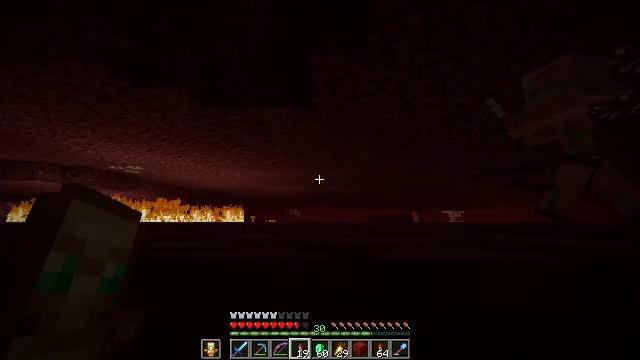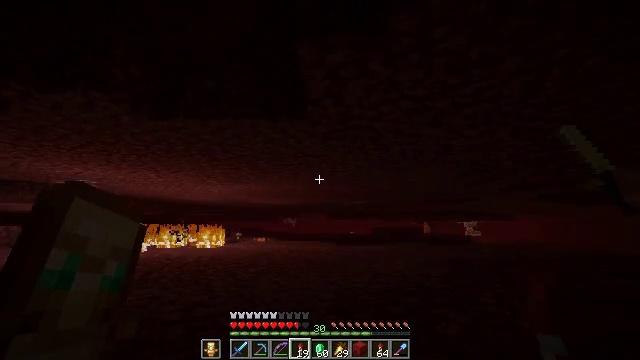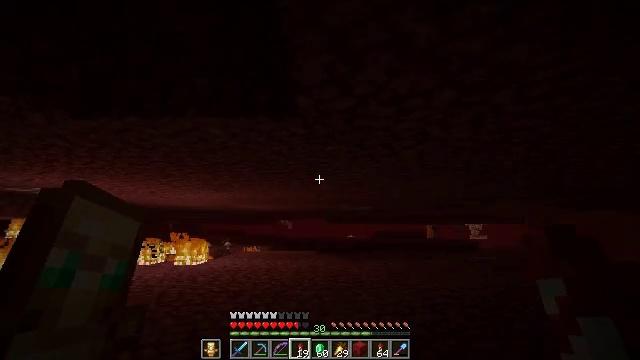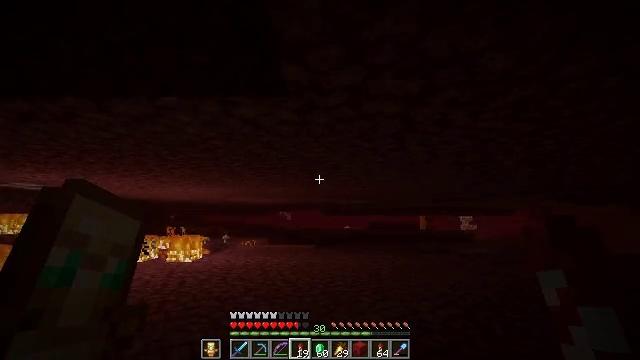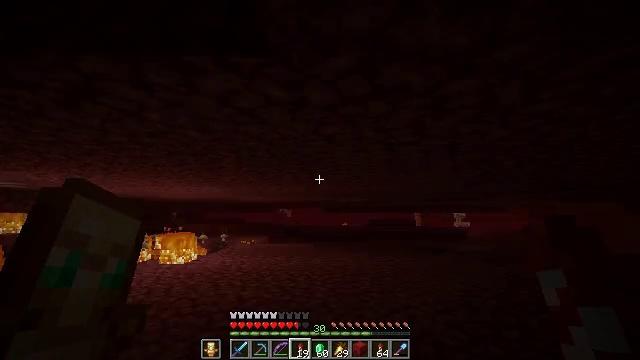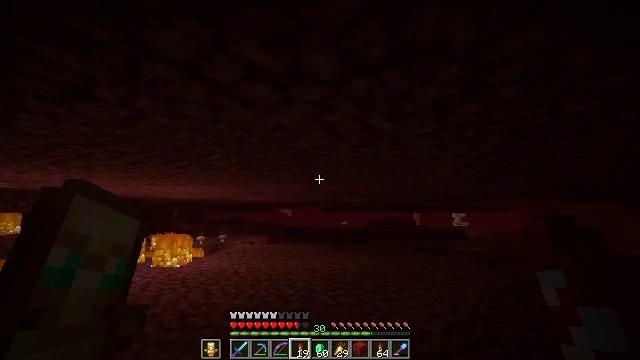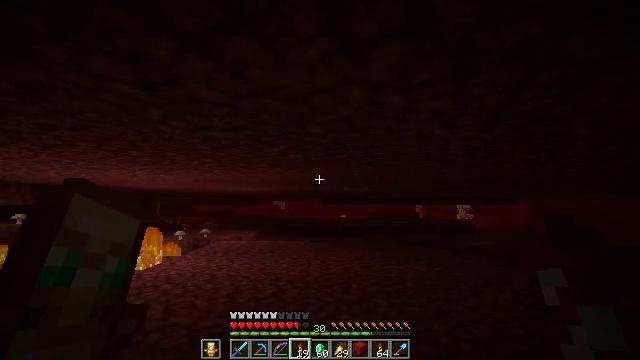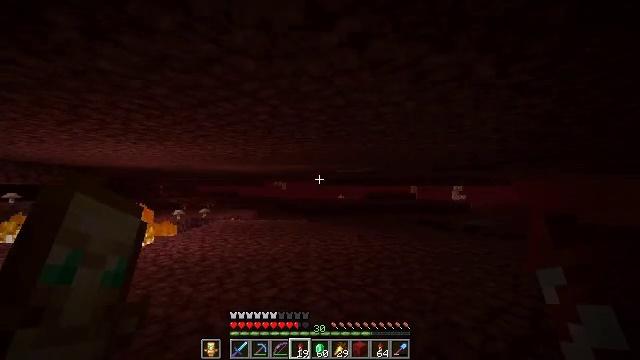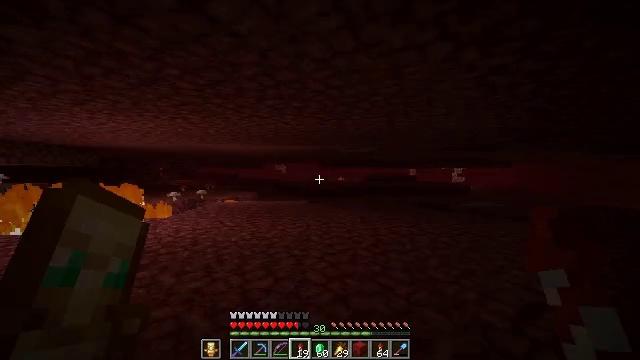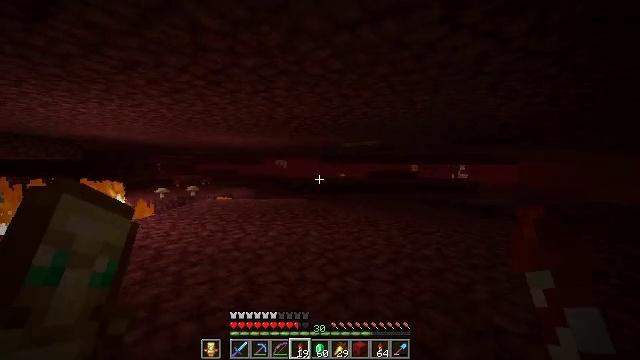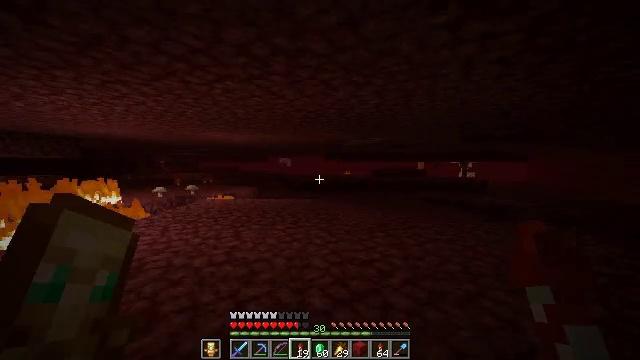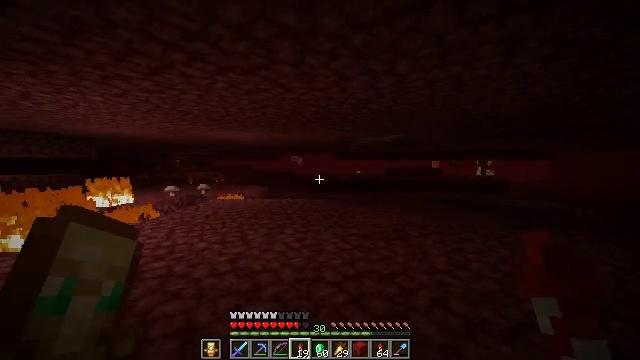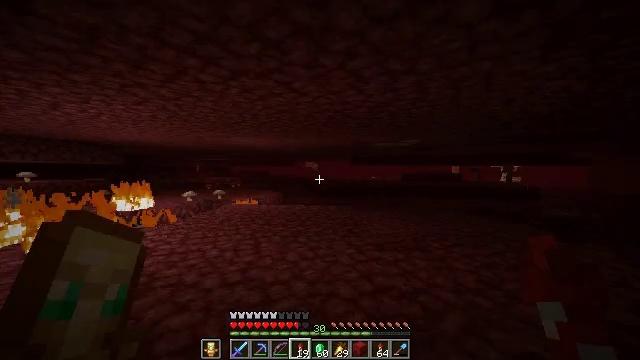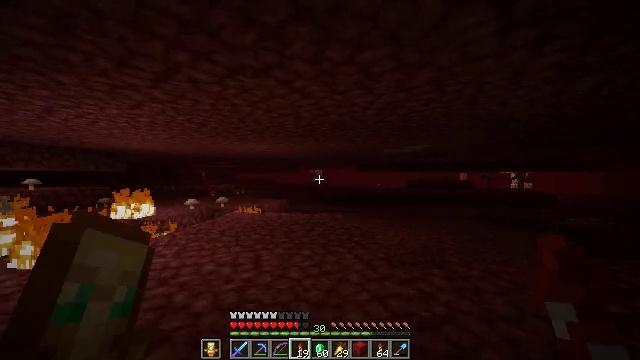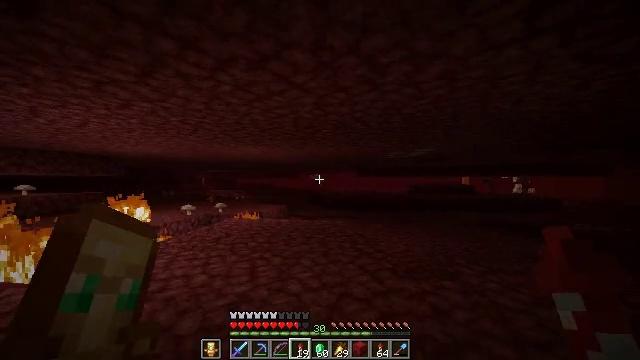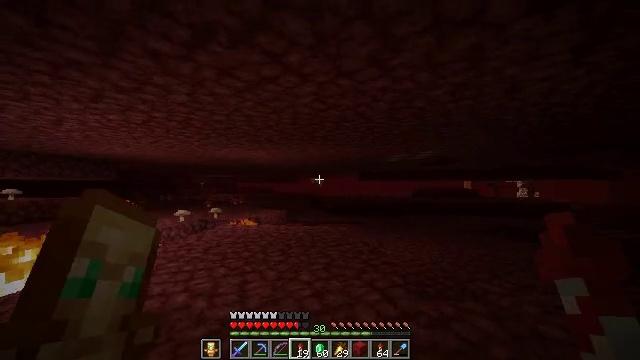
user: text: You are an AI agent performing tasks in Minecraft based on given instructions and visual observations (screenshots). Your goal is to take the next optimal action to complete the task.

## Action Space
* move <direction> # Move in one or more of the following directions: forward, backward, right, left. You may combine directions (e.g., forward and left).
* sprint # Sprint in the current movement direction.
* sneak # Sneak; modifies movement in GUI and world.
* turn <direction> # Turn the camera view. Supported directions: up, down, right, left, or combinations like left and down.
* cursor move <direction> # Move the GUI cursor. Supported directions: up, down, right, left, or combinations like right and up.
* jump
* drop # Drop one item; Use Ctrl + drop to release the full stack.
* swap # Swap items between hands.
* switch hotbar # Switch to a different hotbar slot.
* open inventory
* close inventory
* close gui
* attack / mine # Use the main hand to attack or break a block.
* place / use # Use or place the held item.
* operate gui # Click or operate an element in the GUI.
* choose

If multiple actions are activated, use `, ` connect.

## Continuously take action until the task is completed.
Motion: motion action
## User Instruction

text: Harvest sugar cane from the plant.
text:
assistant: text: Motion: move forward, sprint
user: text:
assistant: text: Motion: move forward, sprint
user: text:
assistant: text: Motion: move forward, sprint, turn down
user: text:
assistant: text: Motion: move forward, sprint
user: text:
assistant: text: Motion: move forward, sprint
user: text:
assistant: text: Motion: move forward, sprint, turn down
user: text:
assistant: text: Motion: move forward, sprint, turn down
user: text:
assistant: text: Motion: move forward, sprint, turn down
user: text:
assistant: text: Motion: move forward, sprint, turn down
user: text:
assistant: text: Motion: move forward, sprint, turn left
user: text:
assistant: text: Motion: move forward, sprint, turn left
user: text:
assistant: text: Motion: move forward, sprint, turn left and up
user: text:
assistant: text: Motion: move forward, sprint, turn left and up
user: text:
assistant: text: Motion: move forward, sprint, turn up
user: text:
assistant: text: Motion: move forward, sprint, turn up
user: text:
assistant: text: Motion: move forward, sprint
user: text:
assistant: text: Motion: move forward, sprint
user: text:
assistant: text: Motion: move forward, sprint
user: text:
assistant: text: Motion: move forward, sprint
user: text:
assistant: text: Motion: move forward, sprint
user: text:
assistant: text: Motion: move forward, sprint
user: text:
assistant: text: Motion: move forward, sprint
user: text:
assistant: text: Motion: move forward, sprint, turn down
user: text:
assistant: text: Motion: move forward, sprint
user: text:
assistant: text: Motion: move forward, sprint
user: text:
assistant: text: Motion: move forward, sprint, jump
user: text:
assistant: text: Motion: move forward, sprint, jump
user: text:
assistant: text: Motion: move forward, sprint, jump
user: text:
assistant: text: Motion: move forward, sprint
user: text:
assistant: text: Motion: move forward, sprint, jump